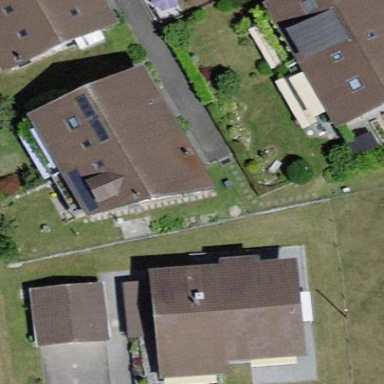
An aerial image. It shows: Terrace building.